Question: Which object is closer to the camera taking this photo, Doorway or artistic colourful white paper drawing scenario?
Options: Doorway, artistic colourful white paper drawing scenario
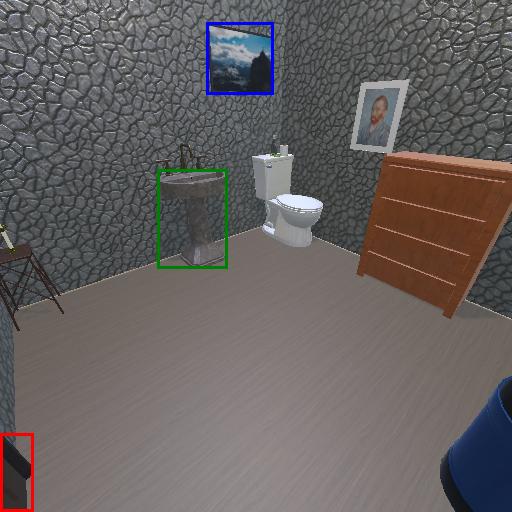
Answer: Doorway